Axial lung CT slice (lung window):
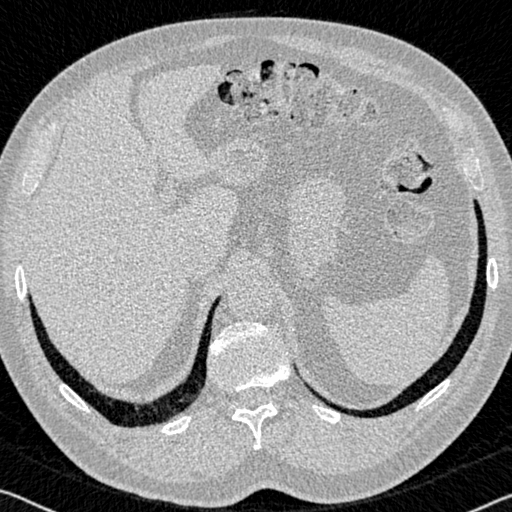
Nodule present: no